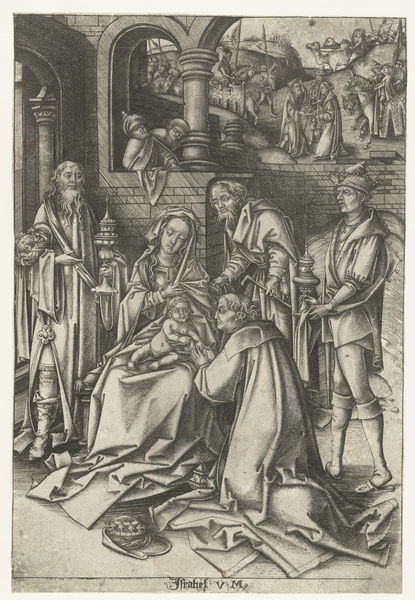
Titel: De aanbidding der koningen
Künstler: Israhel van Meckenem
Standort: Amsterdam
Institution: Rijksmuseum
Schlagwörter: discussion, femme, gravure, servant, bébé, enfant, dessin, église, chateau, moyen age, jesus, religion, chameau, médecin, prêtre, naissance, mages, christianisme, églis, christiamisme